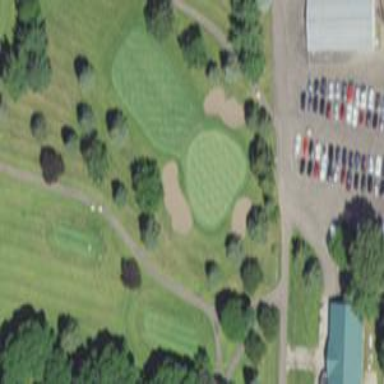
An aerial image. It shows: Golf fairway surrounded by grass.